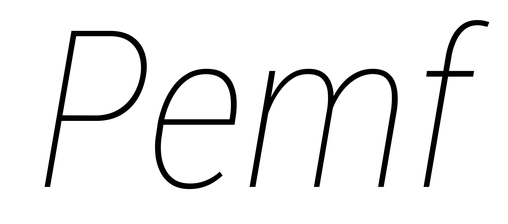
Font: Roboto-Italic_Condensed_Thin_Italic